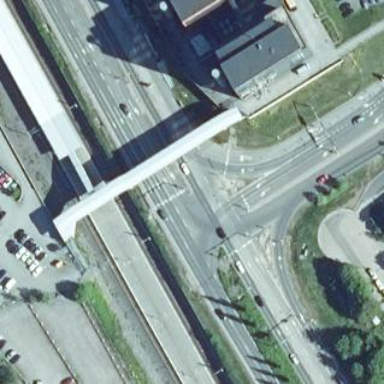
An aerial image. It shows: Secondary link road with asphalt surface.